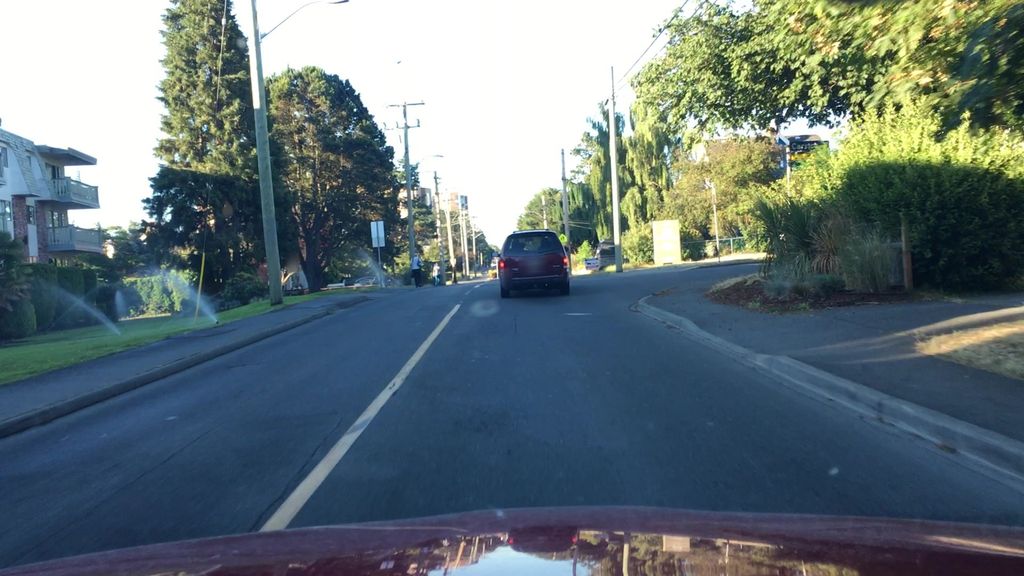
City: victoria